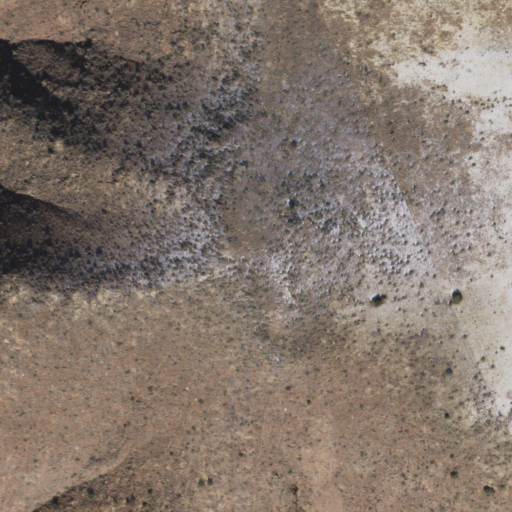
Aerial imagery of mountain in Arizona named Treadway Mountain containing shrub and grassland